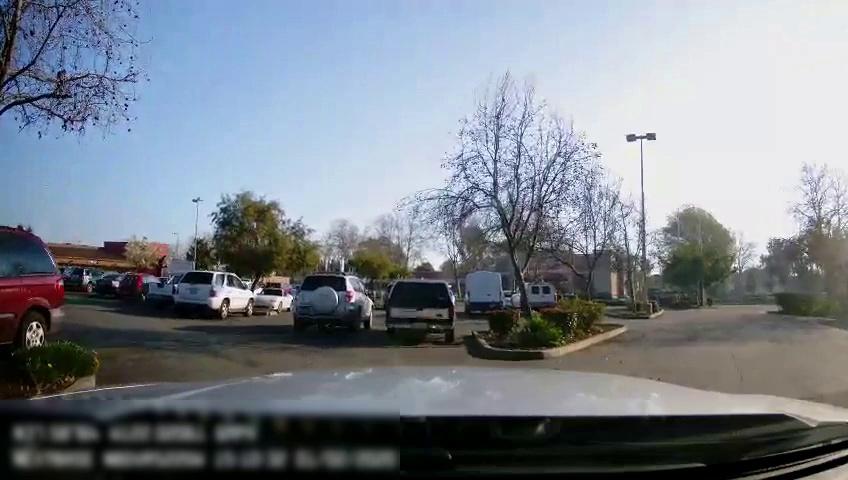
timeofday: Day
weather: Sunny
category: Drivable Space
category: Vehicles | SUV
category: Vehicles | SUV
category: Vehicles | Truck
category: Vehicles | SUV
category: Vehicles | Car
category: Vehicles | Truck
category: Vehicles | Car
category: Vehicles | SUV
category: Vehicles | SUV
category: Vehicles | SUV
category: Vehicles | Car
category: Vehicles | SUV
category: Vehicles | Van
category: Vehicles | SUV
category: Vehicles | Car
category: Vehicles | SUV